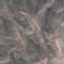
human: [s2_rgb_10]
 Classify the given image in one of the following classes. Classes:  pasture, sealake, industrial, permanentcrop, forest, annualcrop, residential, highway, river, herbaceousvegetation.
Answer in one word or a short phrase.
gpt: HerbaceousVegetation